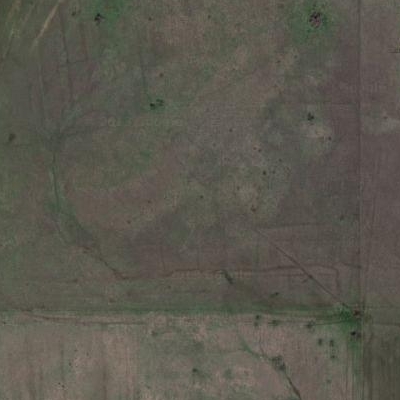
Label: aGrass